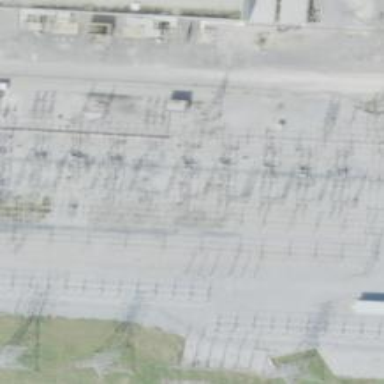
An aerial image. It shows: Switch used for power control.